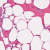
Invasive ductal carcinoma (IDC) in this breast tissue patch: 0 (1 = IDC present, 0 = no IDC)